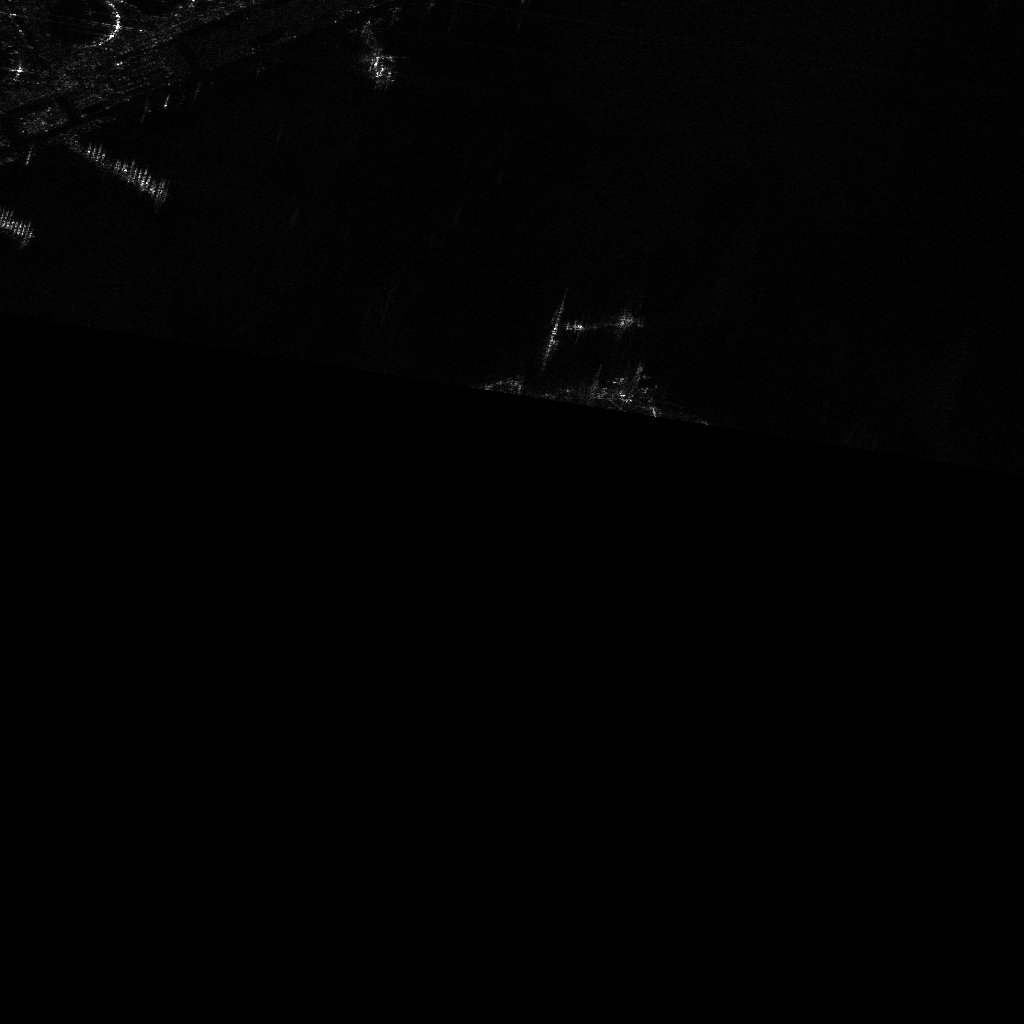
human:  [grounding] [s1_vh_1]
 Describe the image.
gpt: In the satellite image, there is  <ref>1 large container </ref> <box>[[6, 15, 16, 17, 32]]</box> located at top left,  <ref>1 large container </ref> <box>[[56, 26, 58, 35, 86]]</box> located at center.